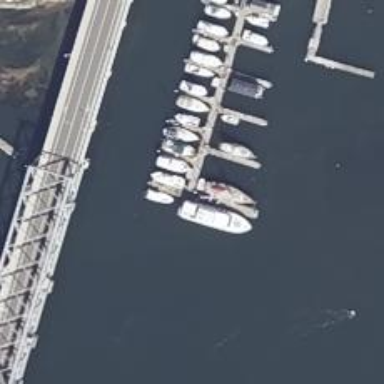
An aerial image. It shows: Man-made pier.